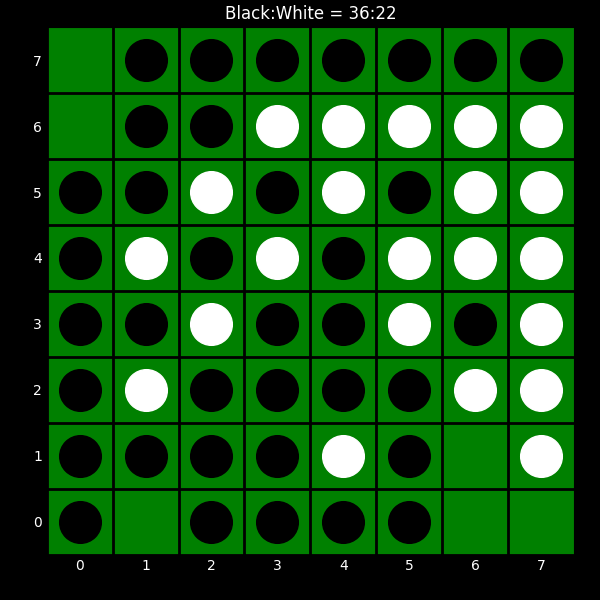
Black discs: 36
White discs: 22